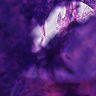
Metastatic tissue present: no